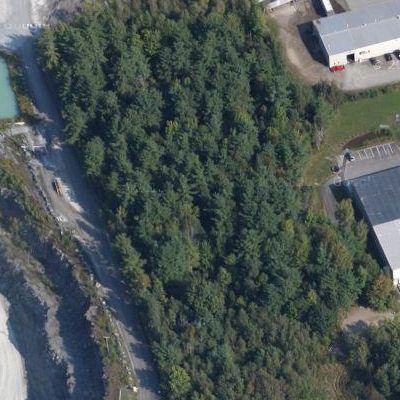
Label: Forest